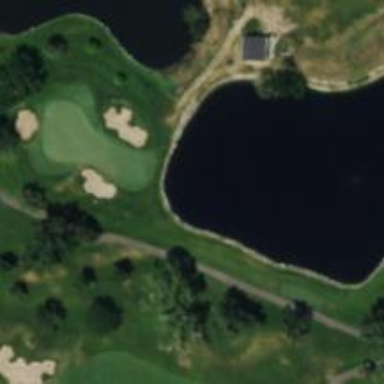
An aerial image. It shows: View of golf hole.